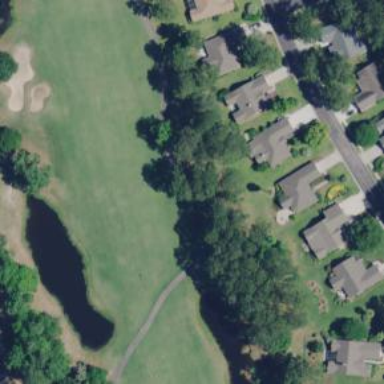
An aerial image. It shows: Golf cartpath that is also road path.